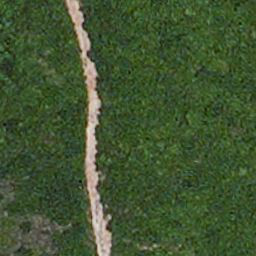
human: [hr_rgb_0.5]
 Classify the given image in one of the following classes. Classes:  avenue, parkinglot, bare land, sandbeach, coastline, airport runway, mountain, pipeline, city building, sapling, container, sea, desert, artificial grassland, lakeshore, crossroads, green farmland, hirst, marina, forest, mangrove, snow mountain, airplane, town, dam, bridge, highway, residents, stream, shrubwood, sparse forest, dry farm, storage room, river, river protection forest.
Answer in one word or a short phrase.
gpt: avenue